Field crop: maize
Growth stage: 1
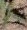
Species: atriplex